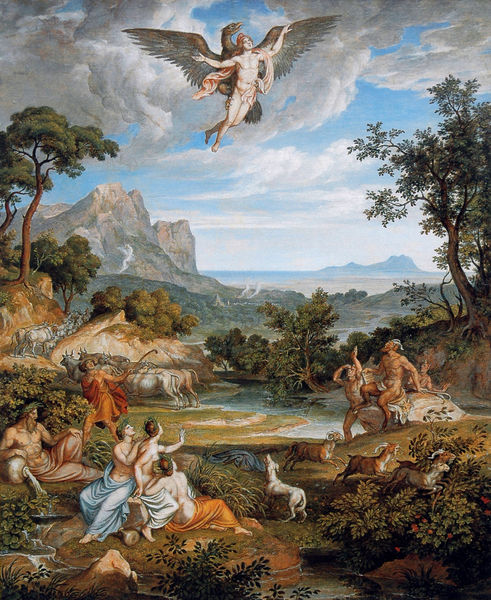
Titel: Landschaft mit dem Raub des Ganymed
Künstler: Joseph Anton Koch
Standort: Hannover
Institution: Niedersächsische Landesgalerie
Schlagwörter: adler, baum, berg, blau, feder, felsen, flügel, gruppe, himmel, mann, meer, nackt, vogel, wasser, weiß, wolken, bäume, fluss, frauen, grün, landschaft, menschen, see, teich, ufer, frau, hintergrund, männer, orange, schwarz, strasse, szene, ausblick, hund, hunde, tier, tiere, weg, wiese, wolke, federn, stein, steine, bach, feld, ferne, horizont, hügel, kühe, natur, spiegelung, busch, büsche, gewässer, insel, mantel, stoff, pflanze, pflanzen, tal, wald, fliegen, engel, garten, sommer, berge, fels, gebirge, herde, kuh, rind, idylle, wild, grazien, gestalt, paradies, rinder, wasserlauf, flug, lichtung, beeren, mythologie, jüngling, windhund, götter, zeus, olymp, satyr, toga, faun, pan, nymphen, fabelwesen, entführung, schwingen, himel, kränze, jupiter, ochse, ochsen, pflug, stier, stiere, tunika, hirte, hirten, erzengel, ziege, fieh, drache, diana, inseln, ziegen, kuhherde, lorbeerkränze, ach, mer, togas, phönix, ikarus, ganymed, flussgott, drei grazien, fiehherde, vulkanberg, stie, emythologie